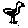
Label: bird